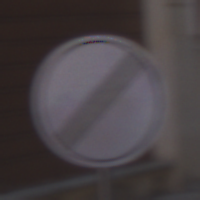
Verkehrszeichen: EndeSaemtlicherBegrenzungen
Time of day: MorningAfternoon
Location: Outdoor (Urban)
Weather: PartlyCloudy
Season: NotSpecified
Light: Natural